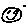
Label: smiley face